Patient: sex F, age 35
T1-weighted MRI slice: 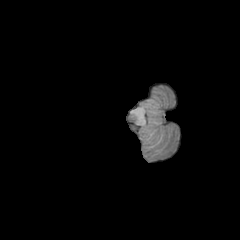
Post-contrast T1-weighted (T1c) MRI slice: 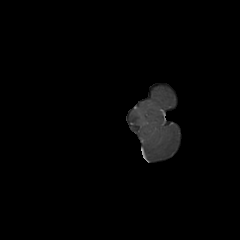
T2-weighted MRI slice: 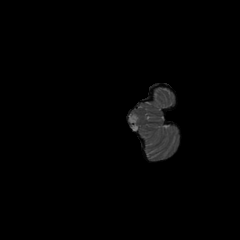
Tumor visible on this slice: yes
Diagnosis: Astrocytoma, IDH-mutant
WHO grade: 3